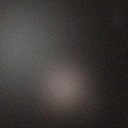
Screen state: off